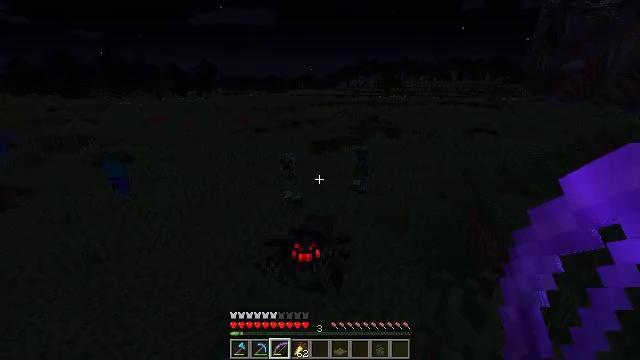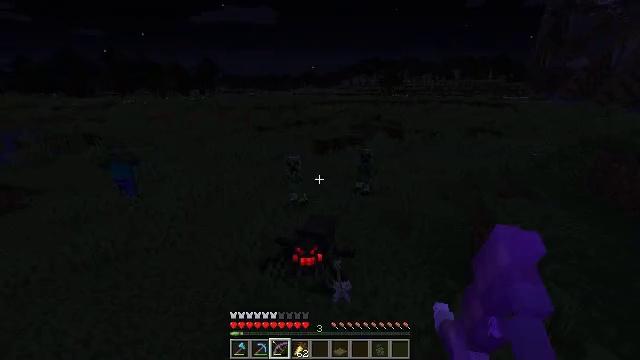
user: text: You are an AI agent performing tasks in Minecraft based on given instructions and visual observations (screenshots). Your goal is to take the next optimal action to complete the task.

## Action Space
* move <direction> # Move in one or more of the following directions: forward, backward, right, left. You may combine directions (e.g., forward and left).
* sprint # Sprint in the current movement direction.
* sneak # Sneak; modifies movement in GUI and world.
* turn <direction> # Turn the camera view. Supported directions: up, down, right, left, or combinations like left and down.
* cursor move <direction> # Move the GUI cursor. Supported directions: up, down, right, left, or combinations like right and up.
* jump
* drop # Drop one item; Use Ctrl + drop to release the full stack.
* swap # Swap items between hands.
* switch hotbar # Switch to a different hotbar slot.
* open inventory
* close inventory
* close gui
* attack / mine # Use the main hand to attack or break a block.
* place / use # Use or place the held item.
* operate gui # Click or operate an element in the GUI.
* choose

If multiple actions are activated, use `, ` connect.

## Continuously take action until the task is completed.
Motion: motion action
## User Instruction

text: Fight a spider.
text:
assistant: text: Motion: move back and move left, use / place, jump
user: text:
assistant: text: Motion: use / place, jump